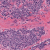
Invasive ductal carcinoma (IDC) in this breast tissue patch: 1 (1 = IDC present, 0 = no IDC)